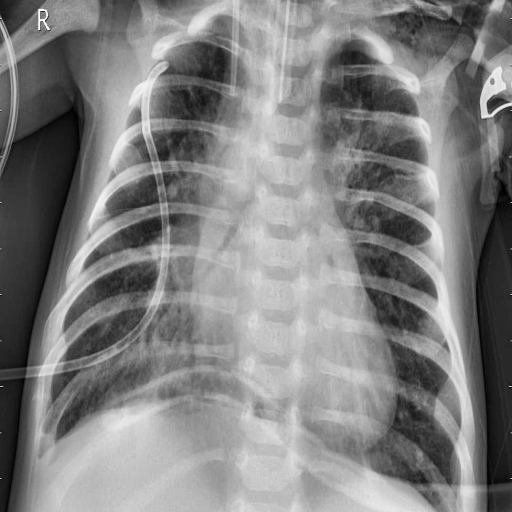
Finding: PNEUMONIA